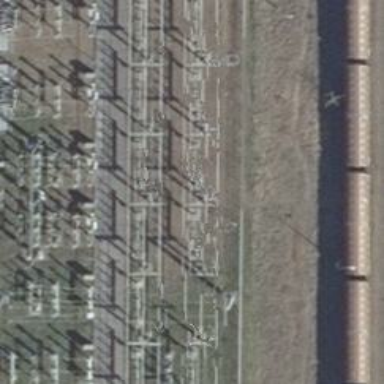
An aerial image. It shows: Power line with three cables configured as busbar.